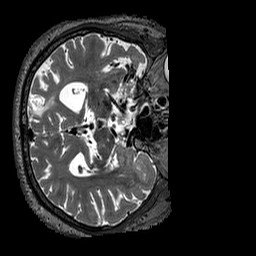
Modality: T2w
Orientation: axial
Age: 70
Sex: male
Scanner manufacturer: siemens
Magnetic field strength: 3 T
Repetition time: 3.2 s
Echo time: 0.567 s